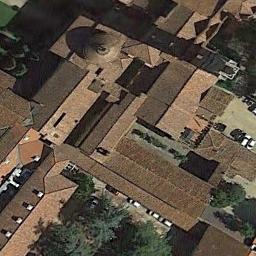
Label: church